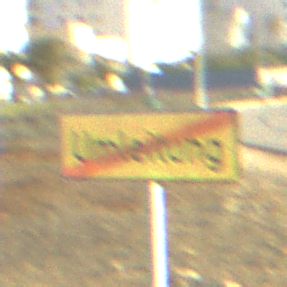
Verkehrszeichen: EndeDerUmleitungsankuendigung
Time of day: MorningAfternoon
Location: Outdoor (Suburban)
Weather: PartlyCloudy
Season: NotSpecified
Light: Natural